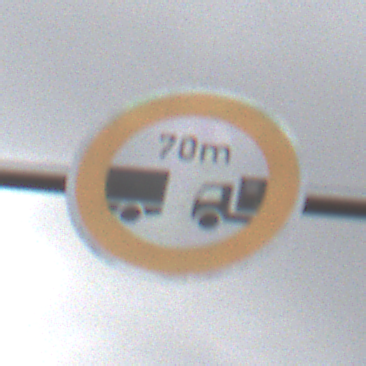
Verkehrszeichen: VerbotUnterschreitenMindestabstand
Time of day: Midday
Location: Outdoor (Nature)
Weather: PartlyCloudy
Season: NotSpecified
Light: Natural